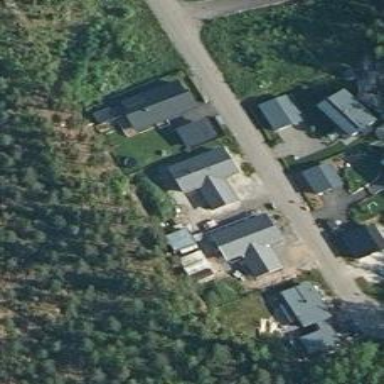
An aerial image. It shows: Residential area.